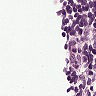
Metastatic tissue present: no